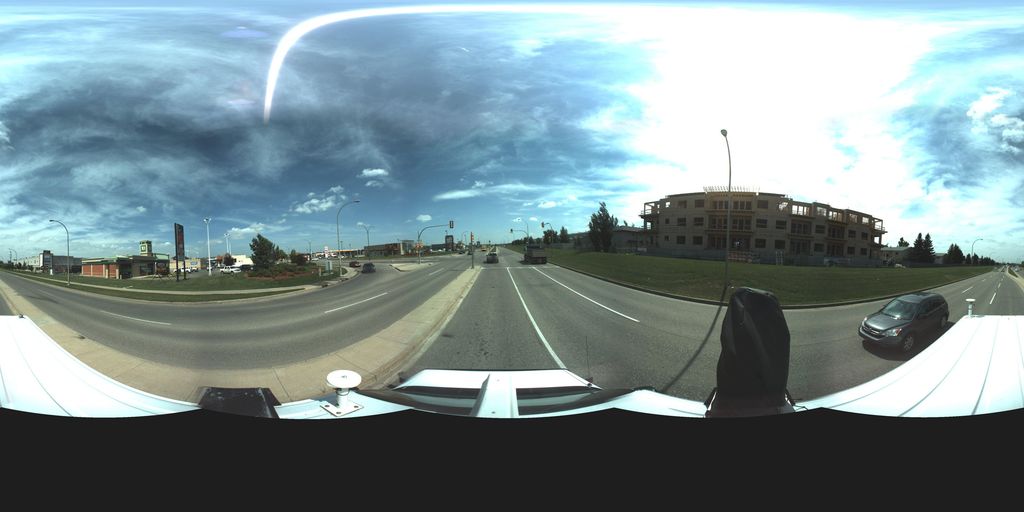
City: saskatoon